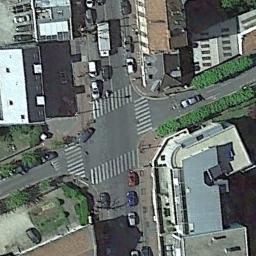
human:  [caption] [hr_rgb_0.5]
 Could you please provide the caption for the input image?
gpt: A tilted intersection with normal traffic located in a residential area .

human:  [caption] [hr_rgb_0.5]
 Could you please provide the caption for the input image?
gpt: There is a green belt next to the intersection .

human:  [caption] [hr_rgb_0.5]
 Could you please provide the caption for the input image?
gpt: There are many moving and waiting vehicles on the road at the intersection, Many buildings and some trees around the intersection .

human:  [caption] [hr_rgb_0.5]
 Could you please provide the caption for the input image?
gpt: There are many buildings beside the intersection .

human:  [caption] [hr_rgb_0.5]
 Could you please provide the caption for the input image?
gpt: There are some buildings around the intersection .